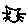
Label: cat